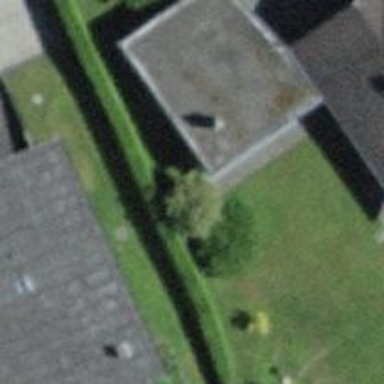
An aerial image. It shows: Garage.